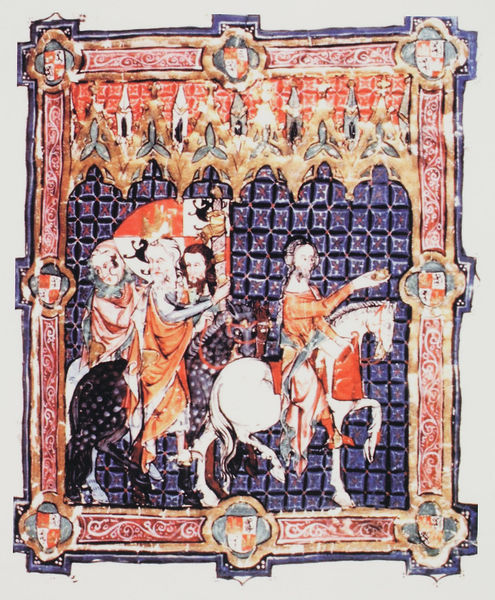
Titel: Libro de la Coronación de los Reyes de Castilla y Aragón
Institution: Madrid, San Lorenzo del Escorial
Schlagwörter: blau, weiß, menschen, männer, orange, rot, tuch, muster, teppich, augen, rahmen, gewand, gold, haare, stoff, pferd, pferde, reiter, rappe, reiten, ritt, sattel, farbig, fahne, lila, linien, erhaben, gefolge, könig, wandteppich, ornamente, verzierung, zinnen, karos, rechteck, türme, schimmel, wappen, kreuze, jesus, viereckig, rappen, wandbehang, viereck, buchmalerei, buchmalereo